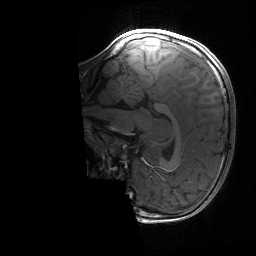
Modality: T1w
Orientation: sagittal
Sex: male
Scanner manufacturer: siemens
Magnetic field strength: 3 T
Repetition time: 1.9 s
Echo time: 0.00243 s